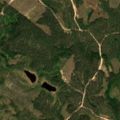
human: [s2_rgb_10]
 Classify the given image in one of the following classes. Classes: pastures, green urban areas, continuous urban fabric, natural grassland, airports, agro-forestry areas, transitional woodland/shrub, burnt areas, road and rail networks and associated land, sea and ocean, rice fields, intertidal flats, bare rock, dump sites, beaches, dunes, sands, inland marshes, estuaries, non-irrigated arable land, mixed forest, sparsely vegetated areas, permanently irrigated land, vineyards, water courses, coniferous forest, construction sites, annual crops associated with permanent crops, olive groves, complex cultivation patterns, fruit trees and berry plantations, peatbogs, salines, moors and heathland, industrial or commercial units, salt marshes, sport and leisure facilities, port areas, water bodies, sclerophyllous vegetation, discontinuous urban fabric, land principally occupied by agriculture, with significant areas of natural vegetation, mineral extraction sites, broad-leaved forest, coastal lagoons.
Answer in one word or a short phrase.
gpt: coniferous forest